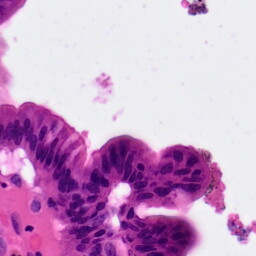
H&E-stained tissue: Pancreatic